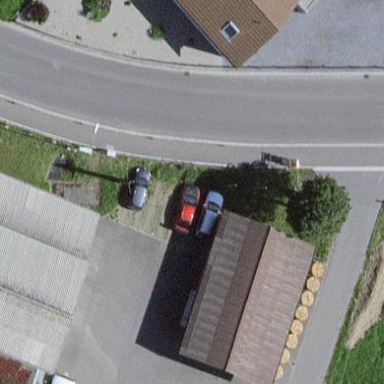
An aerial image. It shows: Simple and straightforward house.